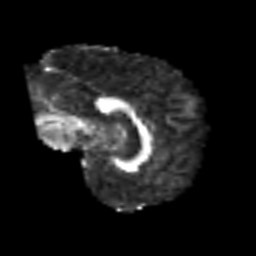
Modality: FA
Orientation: sagittal
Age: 49
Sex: male
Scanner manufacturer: siemens
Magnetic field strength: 3 T
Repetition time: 6.1 s
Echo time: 0.101 s